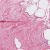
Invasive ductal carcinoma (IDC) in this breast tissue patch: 0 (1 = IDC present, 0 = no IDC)